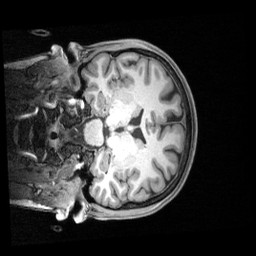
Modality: T1w
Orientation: coronal
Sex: female
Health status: ill
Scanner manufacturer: siemens
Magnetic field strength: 3 T
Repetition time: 2.4 s
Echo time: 0.00201 s